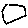
Label: hexagon